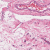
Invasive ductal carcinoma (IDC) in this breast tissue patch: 0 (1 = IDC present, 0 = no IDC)